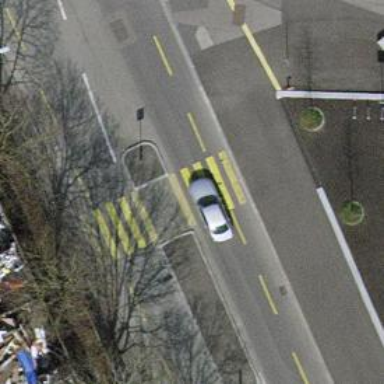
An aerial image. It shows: Marked crossing with pedestrian island.